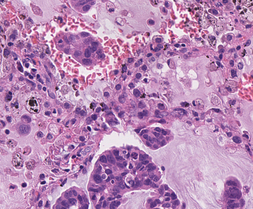
Tumor epithelial tissue: yes
Tumor-associated stroma tissue: yes
Normal tissue: no